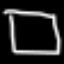
Label: square